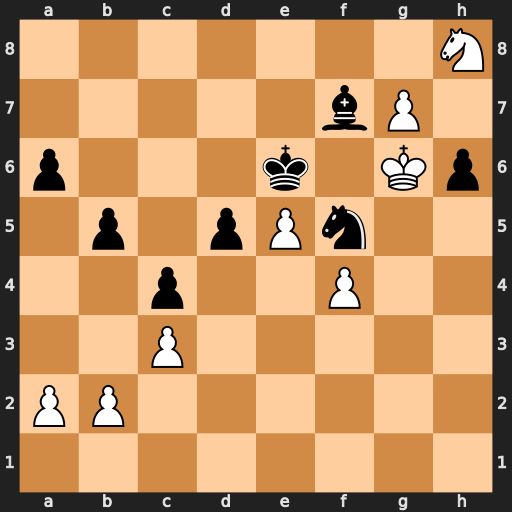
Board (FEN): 7N/5bP1/p3k1Kp/1p1pPn2/2p2P2/2P5/PP6/8
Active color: w
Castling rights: -
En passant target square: -
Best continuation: Nxf7 Ne7+ Kh7 Kxf7 f5